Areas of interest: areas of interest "Jinji Lake Roadshow Center"
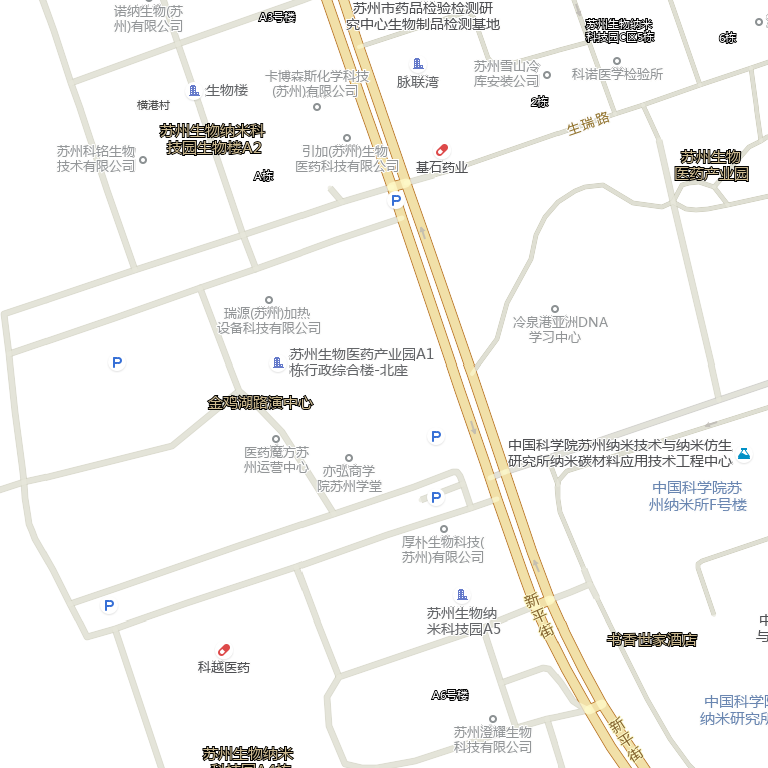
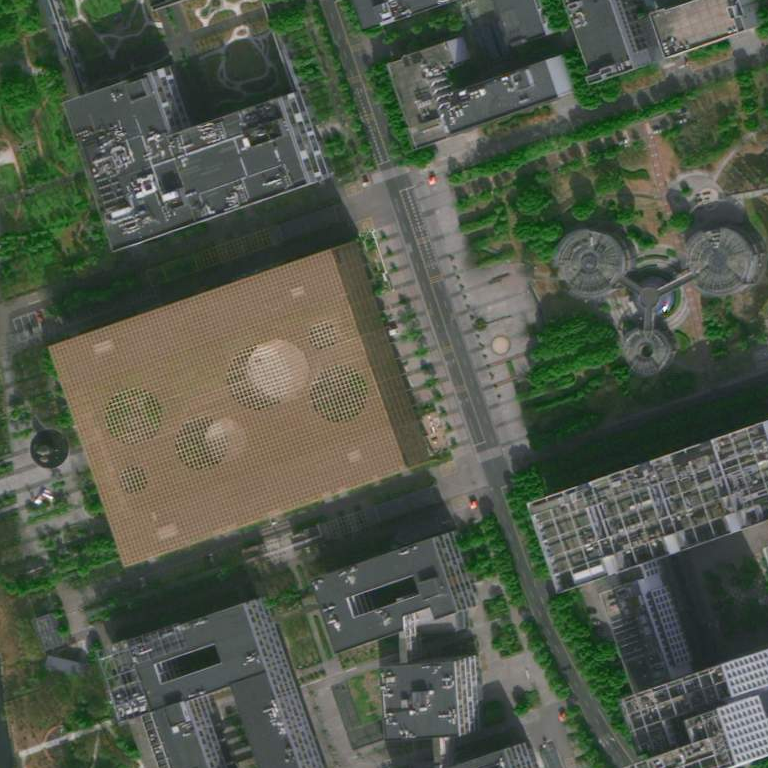